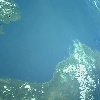
Label: water